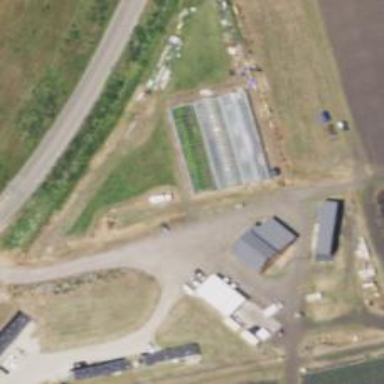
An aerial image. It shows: Farm.